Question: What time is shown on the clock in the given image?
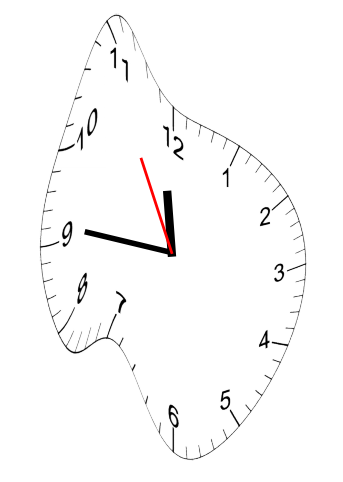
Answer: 11:45:55